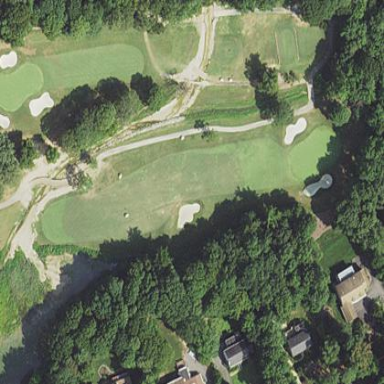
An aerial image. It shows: Golf fairway surrounded by grass.